Field crop: tomato
Growth stage: 1
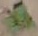
Species: solanum